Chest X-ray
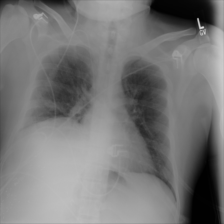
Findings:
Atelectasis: positive
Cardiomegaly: negative
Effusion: negative
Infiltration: positive
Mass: negative
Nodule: negative
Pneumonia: negative
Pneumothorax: negative
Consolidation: negative
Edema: negative
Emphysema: negative
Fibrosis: negative
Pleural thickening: negative
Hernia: negative